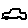
Label: car